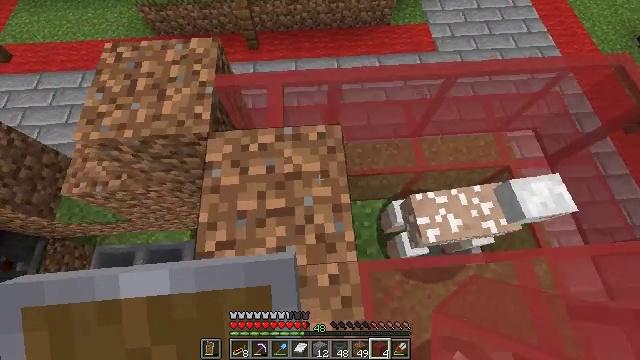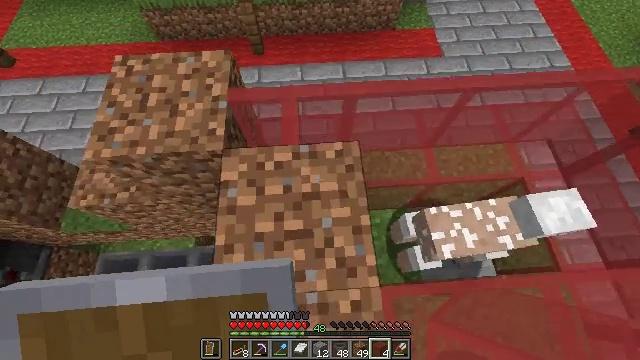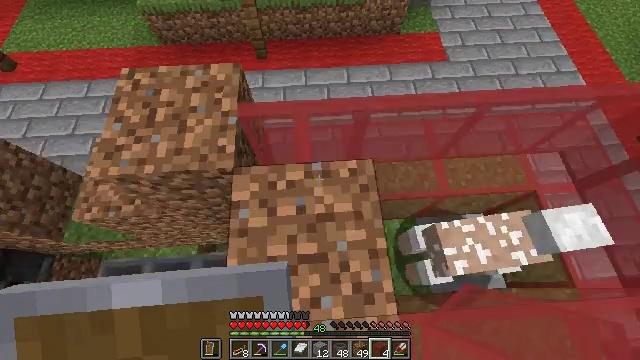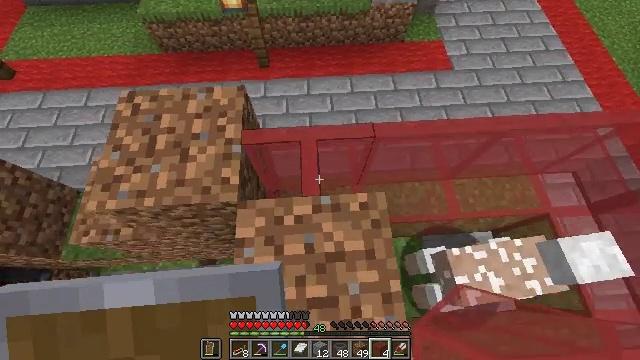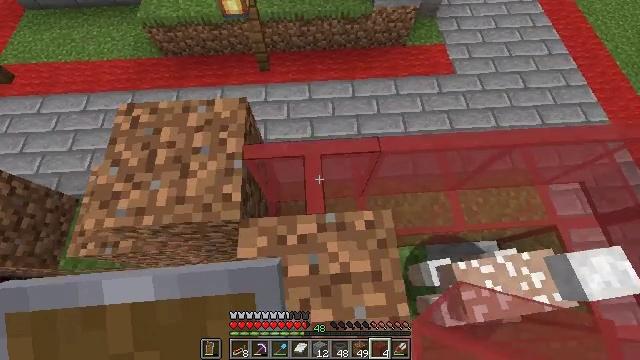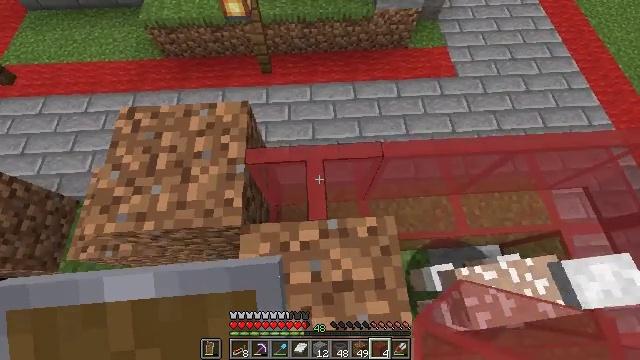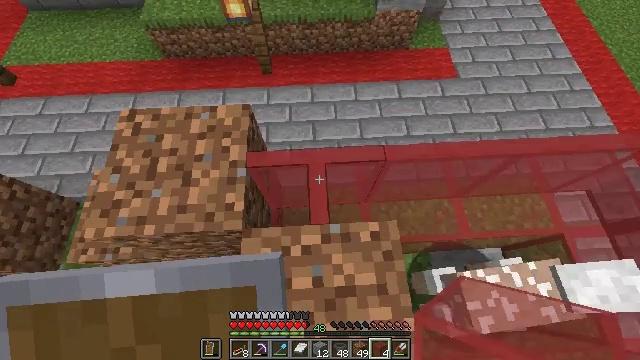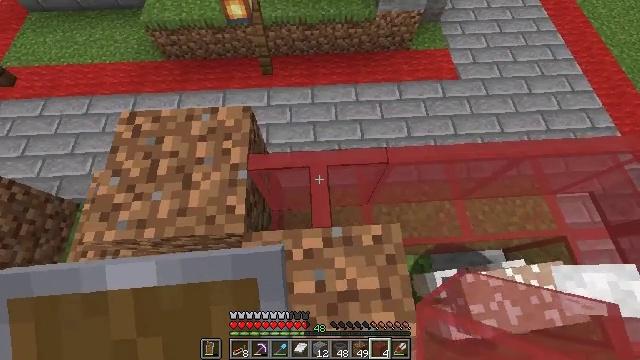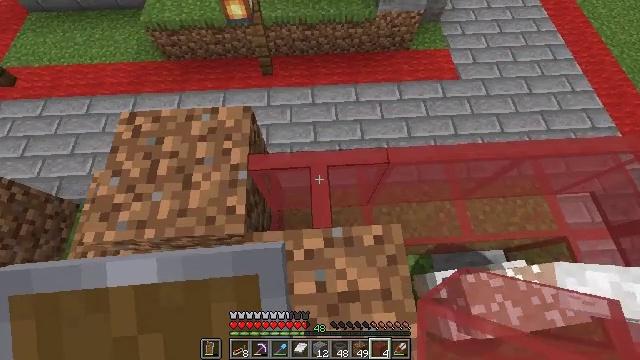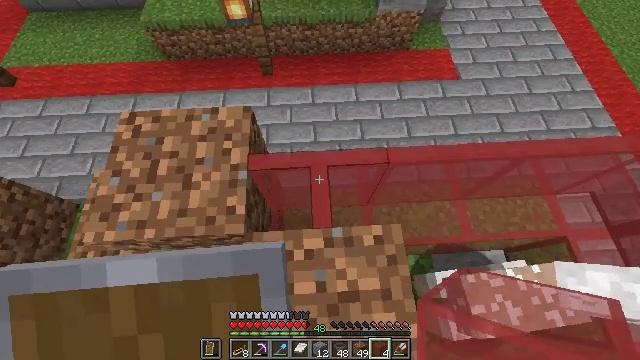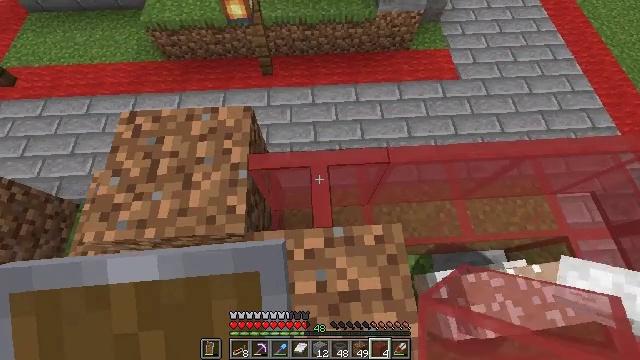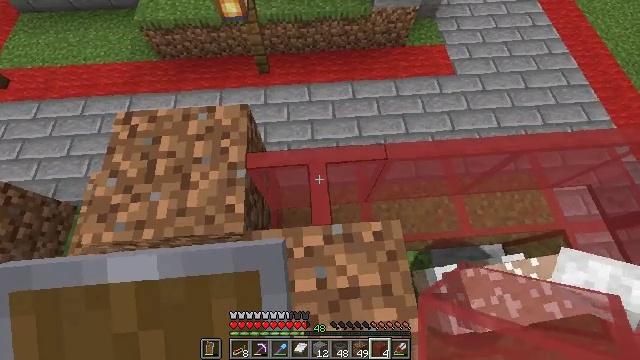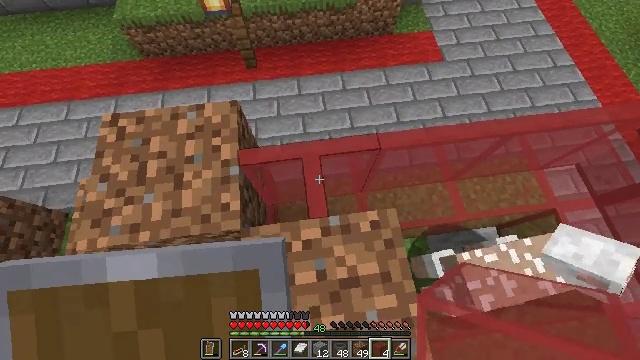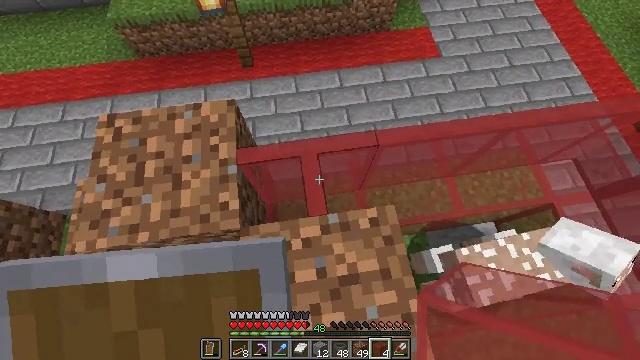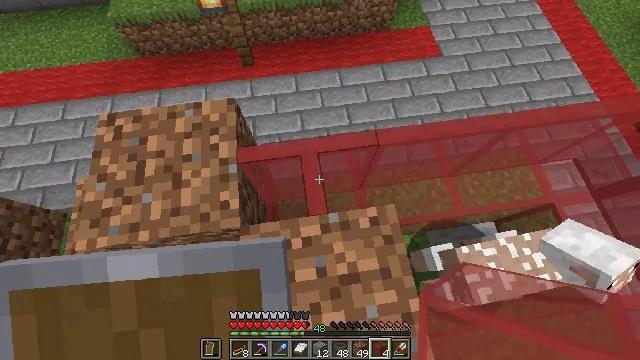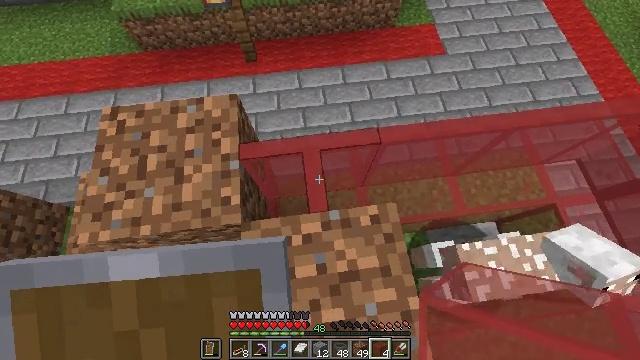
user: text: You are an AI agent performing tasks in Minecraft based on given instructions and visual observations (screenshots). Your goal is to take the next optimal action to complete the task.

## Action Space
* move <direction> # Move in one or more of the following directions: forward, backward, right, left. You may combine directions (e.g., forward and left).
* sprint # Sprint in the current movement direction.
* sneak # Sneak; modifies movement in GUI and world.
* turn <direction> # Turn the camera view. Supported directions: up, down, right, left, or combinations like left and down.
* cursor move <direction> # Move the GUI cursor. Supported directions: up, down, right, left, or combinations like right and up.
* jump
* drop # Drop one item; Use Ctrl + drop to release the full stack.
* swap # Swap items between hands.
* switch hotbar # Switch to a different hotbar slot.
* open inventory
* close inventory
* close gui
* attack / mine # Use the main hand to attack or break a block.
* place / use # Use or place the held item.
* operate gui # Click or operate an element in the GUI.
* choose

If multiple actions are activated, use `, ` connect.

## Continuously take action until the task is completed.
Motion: motion action
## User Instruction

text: Mine the red stained glass pane.
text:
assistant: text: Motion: move forward and move left
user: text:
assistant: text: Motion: move forward
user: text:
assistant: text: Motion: move forward
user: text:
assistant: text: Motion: no_op
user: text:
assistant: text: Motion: no_op
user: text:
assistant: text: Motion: no_op
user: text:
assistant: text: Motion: no_op
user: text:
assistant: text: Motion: no_op
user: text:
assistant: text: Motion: no_op
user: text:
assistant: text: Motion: no_op
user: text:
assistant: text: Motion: turn right
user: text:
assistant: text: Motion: turn right and down
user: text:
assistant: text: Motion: no_op
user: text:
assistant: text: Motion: no_op
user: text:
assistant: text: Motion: no_op
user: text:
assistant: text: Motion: no_op
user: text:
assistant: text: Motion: no_op
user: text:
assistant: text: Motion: no_op
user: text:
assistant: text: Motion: no_op
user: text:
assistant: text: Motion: no_op
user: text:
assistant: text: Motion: no_op
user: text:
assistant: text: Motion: no_op
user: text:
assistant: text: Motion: no_op
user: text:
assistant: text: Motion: no_op
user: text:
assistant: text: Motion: no_op
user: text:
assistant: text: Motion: no_op
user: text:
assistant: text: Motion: no_op
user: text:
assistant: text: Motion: no_op
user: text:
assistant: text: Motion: no_op
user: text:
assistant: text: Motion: no_op